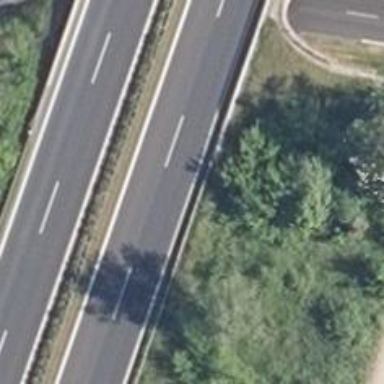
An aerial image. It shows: Asphalt motorway.